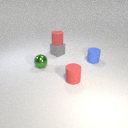
small green metal sphere behind small red rubber cylinder